Question: I have 3 columns and 1 check box. I can add data in the first column only.
is that when i select the check box, the data copies to the 2nd & third column, and when it is unchecked the data is removed from 2nd & 3rd.
is that I'm recording a macro that:
1. Selected the range of the source column
2. Then i copied it.
3. Selected the range's of both the columns and pasted the values.
4. Stop recording the macro
5. Now right click on the check box and assigned this macro to the check box.
The macro's code is
'''
Sub Macro1()
Range("B4:B8").Select
Selection.Copy
Range("D4:D8").Select
Selection.PasteSpecial Paste:=xlPasteValues, Operation:=xlNone, SkipBlanks _
:=False, Transpose:=False
Range("F4:F8").Select
Selection.PasteSpecial Paste:=xlPasteValues, Operation:=xlNone, SkipBlanks _
:=False, Transpose:=False
End Sub
'''
is that the data copies to the 2nd and 3rd column but the selection bar remains blinking on the 1st column, and secondly is i cant un-assign the data when the check box is un-checked. like this:

I've tried to record another macro of the reverse case but I can't assign 2 macros to the same check box & how to un-assign the data when the check box is un-checked.
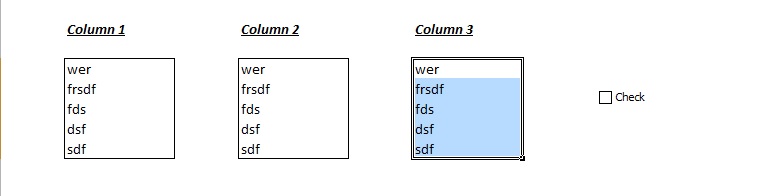
Answer: I gather this is an ActiveX Control Check Box that you inserted using Developer > Controls > Insert > ActiveX Controls > Check Box.

With Design Mode turned on, right-click the checkbox control and choose from the content menu.

This should open you up to the VBE in an empty 'CheckBox1_Click' private sub. The name (CheckBox1) may differ depending on what your actual control is named. Paste the following modification into that blank sub.
'''
Private Sub CheckBox1_Click()
If CheckBox1.Value Then
Range("D4:D8") = Range("B4:B8").Value
Range("F4:F8") = Range("B4:B8").Value
Else
Range("D4:D8,F4:F8").ClearContents
End If
End Sub
'''
Tap + to return to your worksheet. Turn Design Mode off (Developer > Controls > Design Mode) so the control becomes operational.
Clicking the checkbox on and off will alternately populate D4:D8 and F4:F8 or clear them.